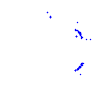
Particle: proton